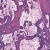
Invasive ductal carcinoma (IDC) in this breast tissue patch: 0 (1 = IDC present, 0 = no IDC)